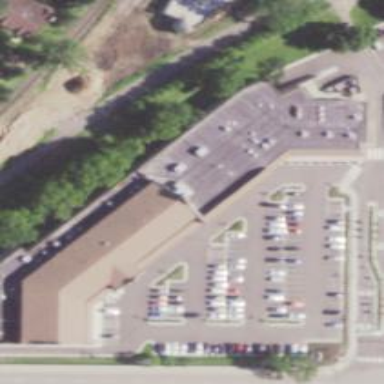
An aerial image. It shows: Pharmacy providing healthcare services.